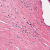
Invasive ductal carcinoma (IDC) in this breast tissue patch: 0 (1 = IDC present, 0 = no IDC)